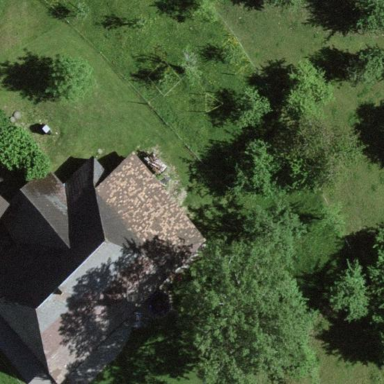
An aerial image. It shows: Farm building.